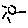
Label: sun